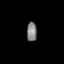
Tissue: skin
Cell type: Epithelial cells
Senescence score: 0.7784
Nuclear area (px): 186
Mean DAPI intensity: 131.962